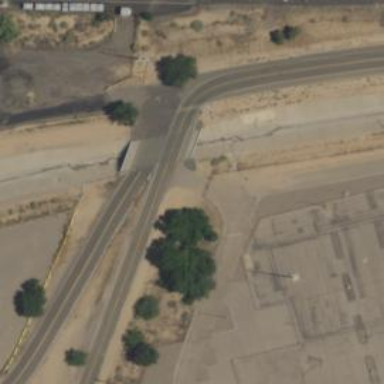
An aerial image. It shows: Tertiary road with bridge.